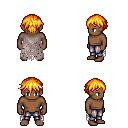
a pixel art fantasy rpg character, male body template, human, dark skin, gray tattered cape, metal pants, light blonde short bangs hairstyle, four views (front, back, left, right), 2x2 character sprite sheet, small pixel art, hard edges, no anti-aliasing